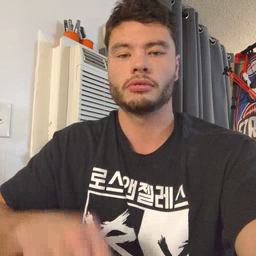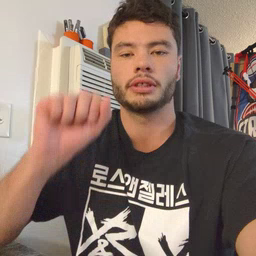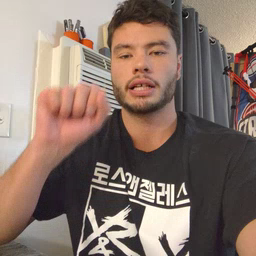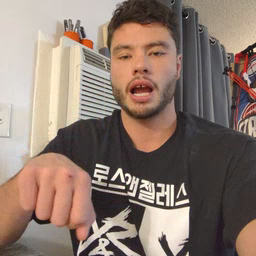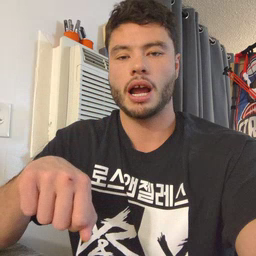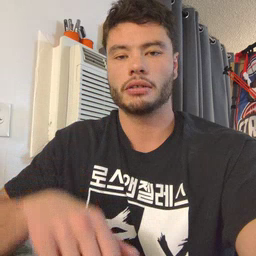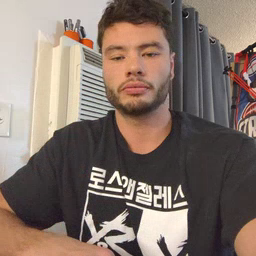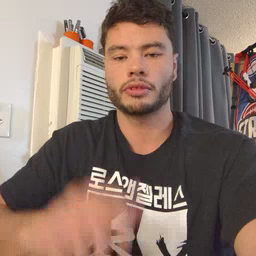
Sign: can